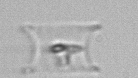
Label: Eucampia